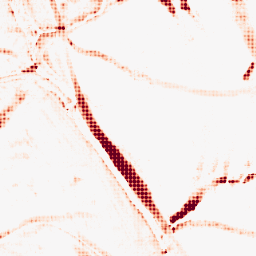
Category: morphological
Decomposition family: morphological_rect
Decomposition parameters: operation: opening
width: 20
height: 10
Upsampling method: sinc_blackman
Upsampling parameters: scale: 4
kernel_size: 4
Upsampling scale: 4